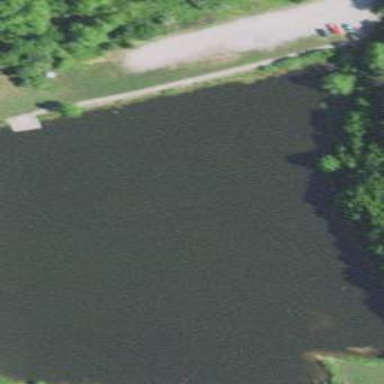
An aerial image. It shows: Pond surrounded by natural water.